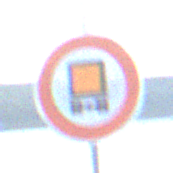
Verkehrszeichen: VerbotKennzeichnungspflichtigeKraftfahrzeugeGefaehrlicheGueter
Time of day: SunriseSunset
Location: Outdoor (RoadRail)
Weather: PartlyCloudy
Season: NotSpecified
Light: Natural